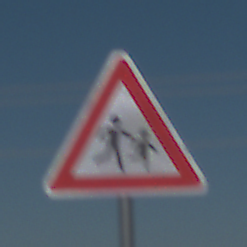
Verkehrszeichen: KinderLinks
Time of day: MorningAfternoon
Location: Outdoor (Special)
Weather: Clear
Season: NotSpecified
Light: Natural